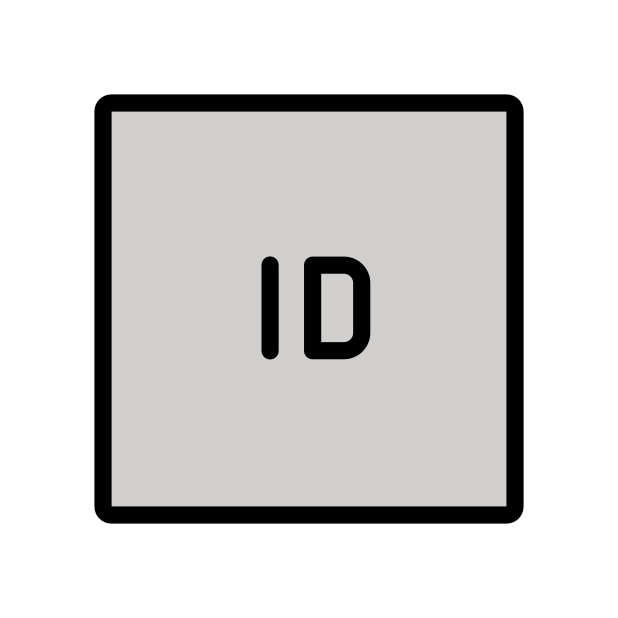
ID button